Aerial crown-view tile of a tropical tree (Barro Colorado Island, Panama), acquired 20250715:
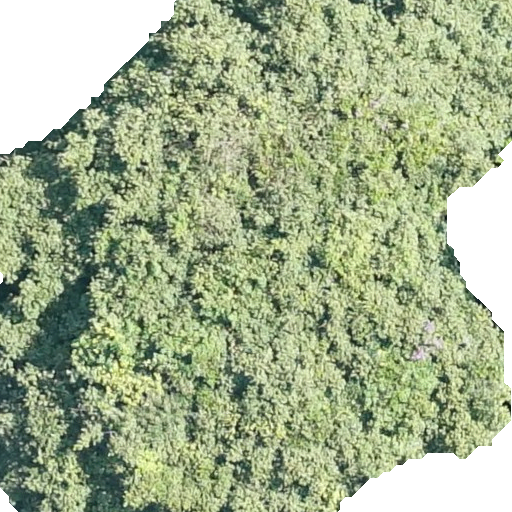
Species: Tachigali panamensis
GBIF accepted scientific name: Tachigali panamensis
Crown area: 398.591 m²